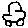
Label: car